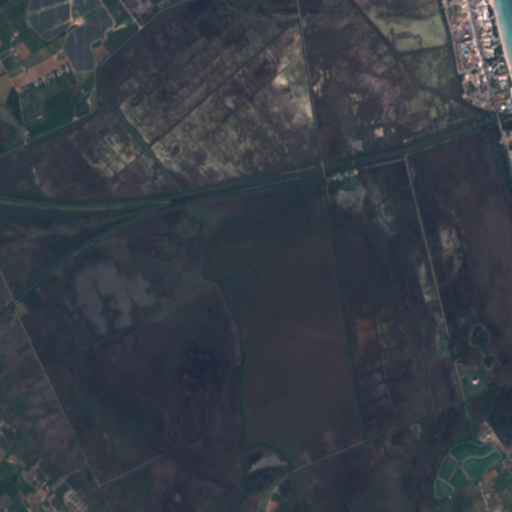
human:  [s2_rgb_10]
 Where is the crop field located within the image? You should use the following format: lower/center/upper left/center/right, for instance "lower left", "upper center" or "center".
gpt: The crop field is located in the upper left of the image.
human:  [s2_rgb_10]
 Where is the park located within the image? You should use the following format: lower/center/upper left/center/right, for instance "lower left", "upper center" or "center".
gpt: The park is located in the upper right of the image.
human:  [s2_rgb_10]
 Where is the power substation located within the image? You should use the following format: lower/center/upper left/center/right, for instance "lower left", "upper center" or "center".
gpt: The power substation is located in the upper left of the image.
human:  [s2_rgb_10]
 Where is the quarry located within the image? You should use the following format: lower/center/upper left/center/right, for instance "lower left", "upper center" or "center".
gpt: The quarry is located in the lower right of the image.
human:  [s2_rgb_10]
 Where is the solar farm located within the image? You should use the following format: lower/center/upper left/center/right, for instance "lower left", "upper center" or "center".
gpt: The solar farm is located in the upper left of the image.
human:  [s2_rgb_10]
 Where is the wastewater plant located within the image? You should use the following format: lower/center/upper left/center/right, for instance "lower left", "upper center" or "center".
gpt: The wastewater plant is located in the lower right of the image.
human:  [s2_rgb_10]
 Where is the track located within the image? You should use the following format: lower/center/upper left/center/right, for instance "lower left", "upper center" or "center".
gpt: There is no track in the image.